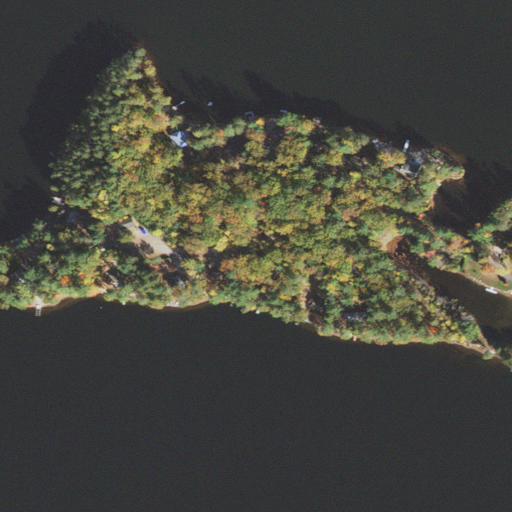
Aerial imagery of island in Maine named Shepherd Island containing open water, evergreen forest, open development, deciduous forest, low intensity development, mixed forest, herbaceous wetlands, grassland, and medium intensity development